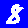
Digit: 8